Contrast-enhanced CT slice 47 of 69
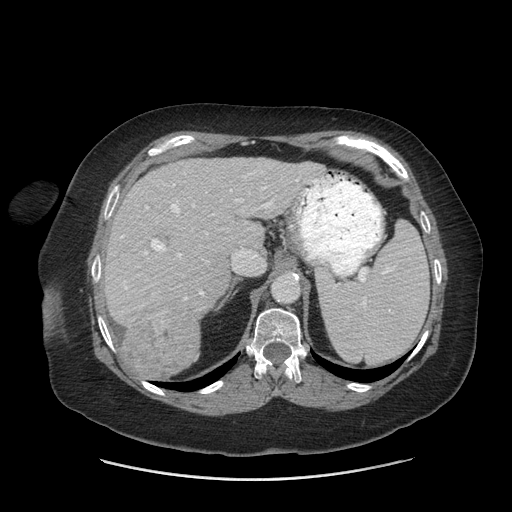
Segmented voxel counts for this case:
Liver: 822734 voxels
Tumor mass: 80525 voxels
Portal vein: 13020 voxels
Abdominal aorta: 9725 voxels